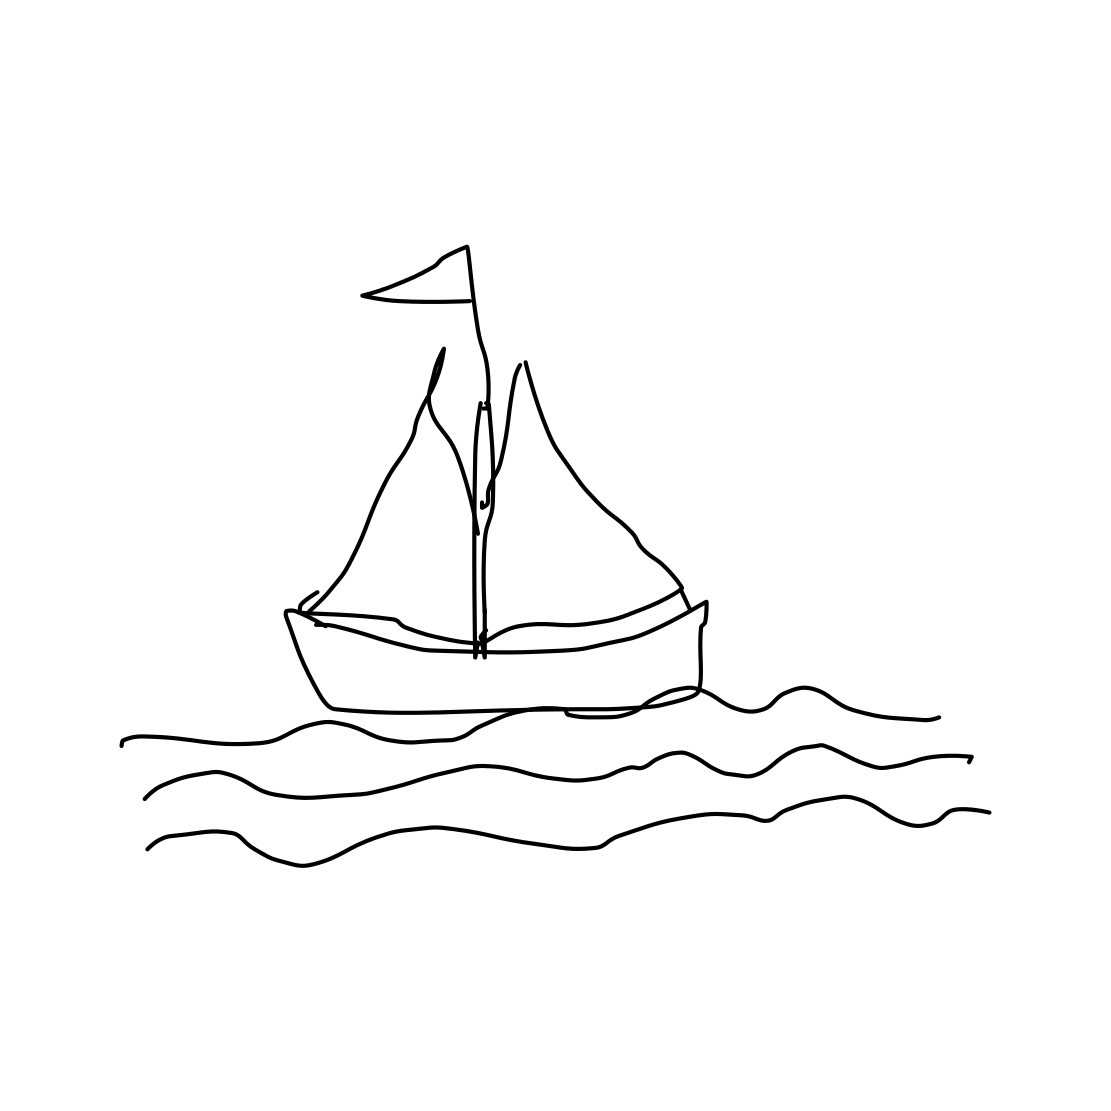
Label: sailboat